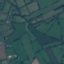
Land use / land cover: Pasture